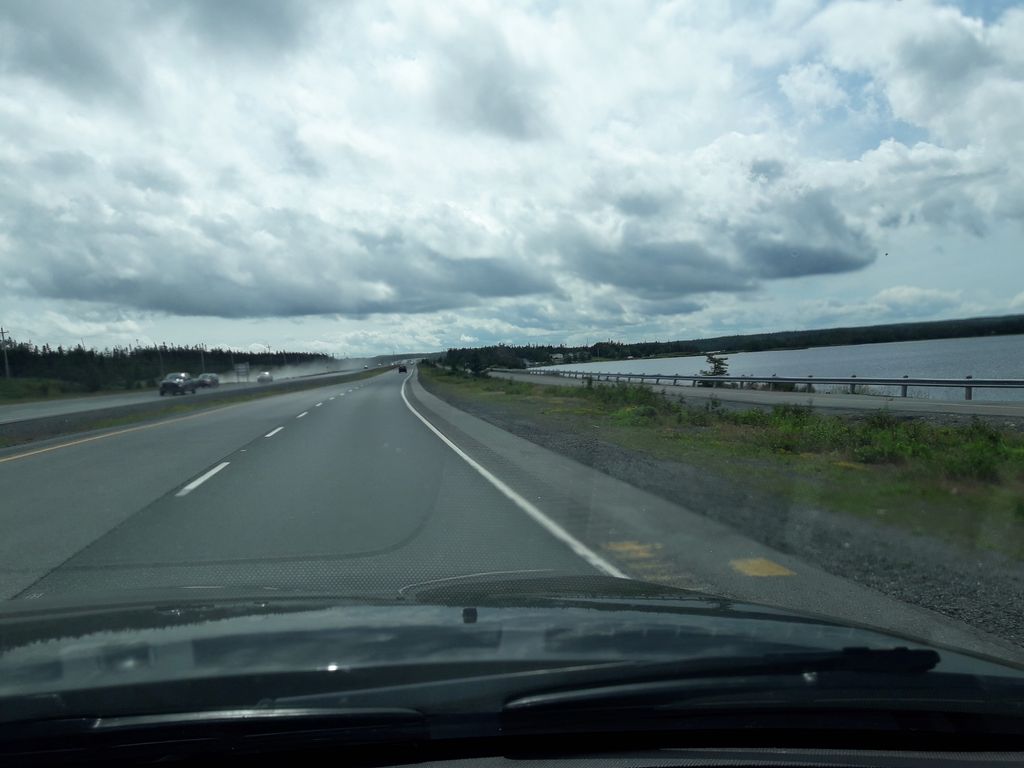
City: st_johns